Question: I have a form that allows the user to add records to a table. I am trying to add a button that will allow them to copy the currently displayed record to a new record.
My code is:
'''
Private Sub Command1947_Click()
Dim currentID As Long
If IsNull(Panel_ID) Then
MsgBox prompt:="Please select the record to copy first.", buttons:=vbExclamation
Exit Sub
End If
currentID = Panel_ID
DoCmd.GoToRecord record:=acNewRec
MsgBox prompt:=DLookup("Job_Number", "Table1", "Panel_ID=" & currentID), buttons:=vbExclamation
Job_Number = DLookup("Job_Number", "Table1", "Panel_ID=" & currentID)
Date_of_MFG = DLookup("Date_of_MFG", "Table1", "Panel_ID=" & currentID)
'Build_Hours = DLookup("Build_Hours", "Table1", "Panel_ID=" & currentID)
Quality_Initials = DLookup("Quality_Initials", "Table1", "Panel_ID=" & currentID)
Builders = DLookup("Builders", "Table1", "Panel_ID=" & currentID)
'Shop_Location = DLookup("Shop_Location", "Table1", "Panel_ID=" & currentID)
Customer_Name = DLookup("Customer_Name", "Table1", "Panel_ID=" & currentID)
Customer_Part = DLookup("Customer_Part", "Table1", "Panel_ID=" & currentID)
'Ship_First_Pass = DLookup("Ship_First_Pass", "Table1", "Panel_ID=" & currentID)
LOM = DLookup("LOM", "Table1", "Panel_ID=" & currentID)
'Prints_Red_Lined = DLookup("Prints_Red_Lined", "Table1", "Panel_ID=" & currentID)
Quality_Touch_Points = DLookup("Quality_Touch_Points", "Table1", "Panel_ID=" & currentID)
Spot_Checker_Initials = DLookup("Spot_Checker_Initials", "Table1", "Panel_ID=" & currentID)
'Drawings_Highlighted = DLookup("Drawings_Highlighted", "Table1", "Panel_ID=" & currentID)
End Sub
'''
Panel Id is my primary key and is an autogenerated sequential number.
Table1 is the name of the table that contains the data.
When I run the code Build Hours, Shop Location, Ship First Pass, Prints Red Lined, and Drawings Highlighted all give me:
Run-time error '2471': The expression you entered as a query parameter produced this error: 'Build_Hours'

Build Hours is a decimal number and the other 4 that generate the error are all short text. It seems like the code can't find these fields within the table.
In addition, when set the 5 fields that generate the error as notes and run the rest of the code, all of the other fields only seem to return null values to the new record.
Right now it seems like the MsgBox and moving to a new record after getting the Panel ID from the old record are the only parts that are working.
I learned how to use Access a long time ago but it seems to have changed a lot since and I am basically relearning it as I use it and with the help of google searches so please be patient with me.
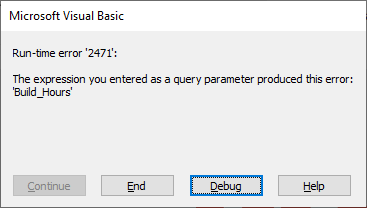
Answer: I Assume Panel_ID is a number type. Also assume controls have same names as fields they are bound to.
If field names have space instead of underscore, enclose in '[ ]'. Use form prefix to reference form's fields and controls. 'Me' can be used as alias for form name in code behind that form.
'''
With Me
currentID = .[Panel ID]
DoCmd.GoToRecord record:=acNewRec
.[Job Number] = DLookup("[Job Number]", "Table1", "[Panel ID]=" & currentID)
...
End With
'''
Instead of multiple calls with DLookup, do one call to open a recordset object and pull data.
'''
Dim rs As DAO.Recordset
With Me
Set rs = CurrentDb.OpenRecordset("SELECT * FROM Table1 WHERE [Panel ID] =" & .[Panel ID])
DoCmd.GoToRecord record:=acNewRec
.[Job Number] = rs![Job Number]
...
End With
'''
Alternatively, since data has already been pulled by bound form:
'''
Dim JN, DOM, ...
With Me
JN = .[Job Number]
DOM = .[Date of Mfg]
...
DoCmd.GoToRecord record:=acNewRec
.[Job Number] = JN
.[Date of Mfg] = DOM
...
End With
'''
Strongly advise not to use spaces nor punctuation/special characters in naming convention nor reserved words as names.